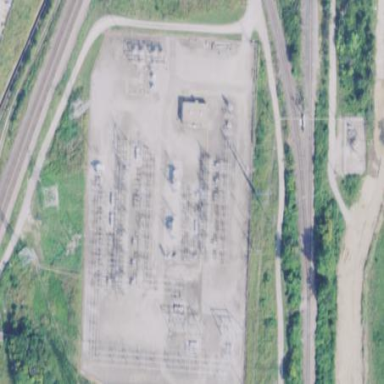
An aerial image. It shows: Fence surrounds transmission level power substation.